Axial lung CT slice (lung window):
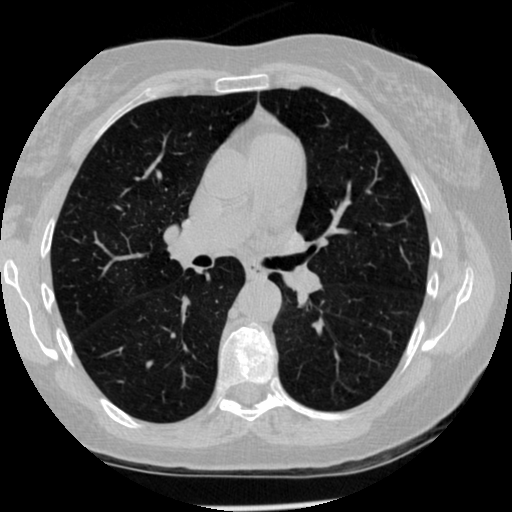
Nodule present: no